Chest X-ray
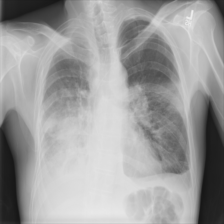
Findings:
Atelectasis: negative
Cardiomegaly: negative
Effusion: positive
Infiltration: positive
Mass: negative
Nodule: negative
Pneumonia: negative
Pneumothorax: negative
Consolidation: positive
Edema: negative
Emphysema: negative
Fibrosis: negative
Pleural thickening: negative
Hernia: negative